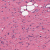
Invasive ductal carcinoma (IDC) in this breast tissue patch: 0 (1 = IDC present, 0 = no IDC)